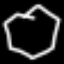
Label: octagon